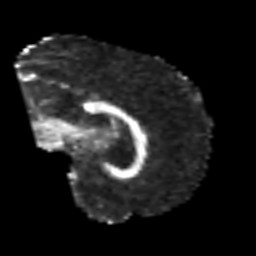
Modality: FA
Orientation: sagittal
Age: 43
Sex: male
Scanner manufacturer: siemens
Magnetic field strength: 3 T
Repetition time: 6.1 s
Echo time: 0.101 s